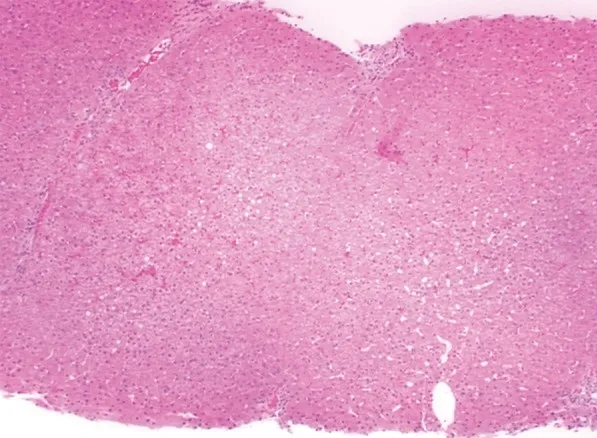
A liver biopsy showed no evidence of cirrhosis.
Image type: pathology (h&e)